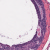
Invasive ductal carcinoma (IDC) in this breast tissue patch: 0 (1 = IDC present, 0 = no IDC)